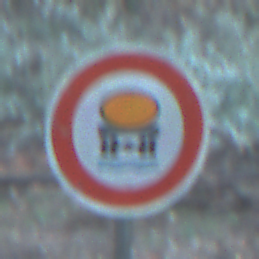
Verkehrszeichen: VerbotFahrzeugeWassergefaehrdenderLadung
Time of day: MorningAfternoon
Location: Outdoor (Nature)
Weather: Clear
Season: NotSpecified
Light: Natural